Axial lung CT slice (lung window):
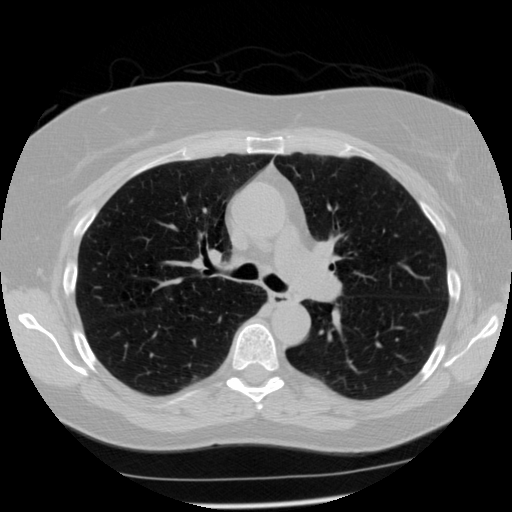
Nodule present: no